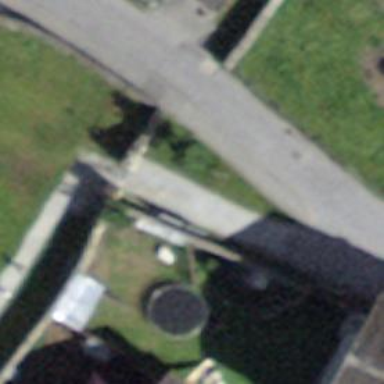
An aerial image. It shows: Gate.